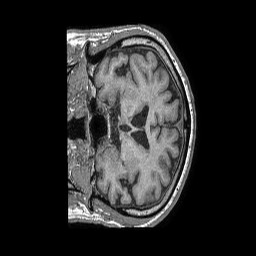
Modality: T1w
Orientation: coronal
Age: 76
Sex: male
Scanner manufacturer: philips
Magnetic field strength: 1.5 T
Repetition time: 0.007752 s
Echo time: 0.003537 s